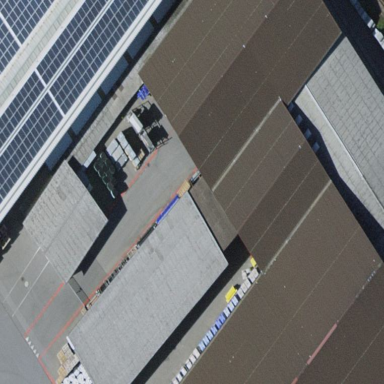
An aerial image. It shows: Industrial building.